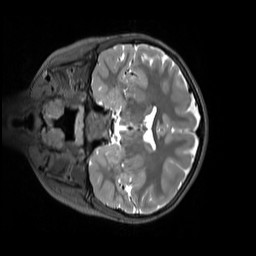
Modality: T2w
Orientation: coronal
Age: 10
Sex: male
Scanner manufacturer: siemens
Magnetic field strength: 3 T
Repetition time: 3.2 s
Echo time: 0.408 s